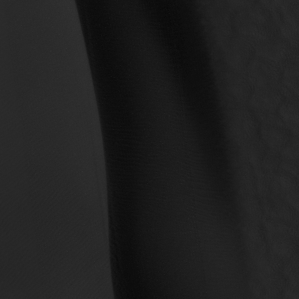
Label: non_frost